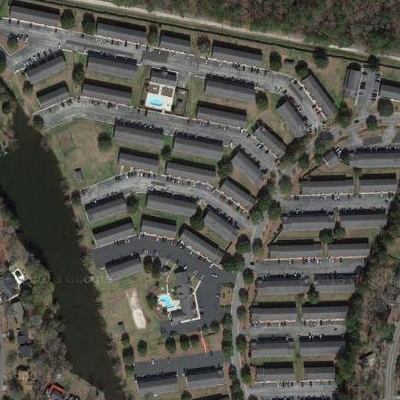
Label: Resident